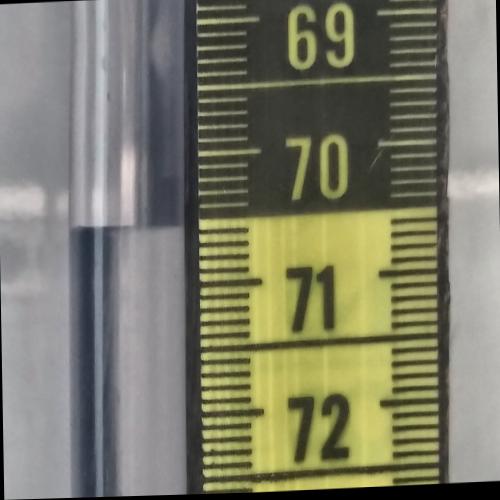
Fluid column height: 70.6 cm